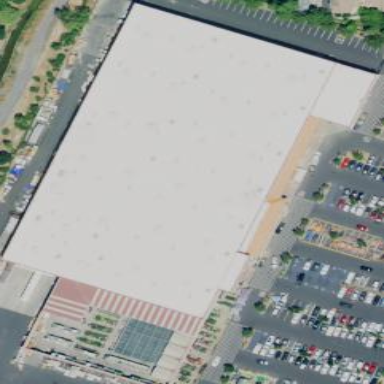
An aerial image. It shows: Retail building.